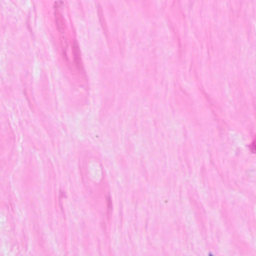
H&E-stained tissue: Breast